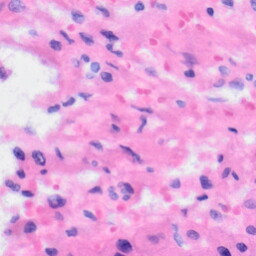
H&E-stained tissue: Liver